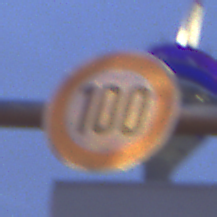
Verkehrszeichen: Geschwindigkeit100
Umgebung: Outdoor, Urban
Tageszeit: Night
Wetter: PartlyCloudy
Licht: Artificial
Jahreszeit: NotSpecified
Kontrast: HighContrast